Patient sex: M
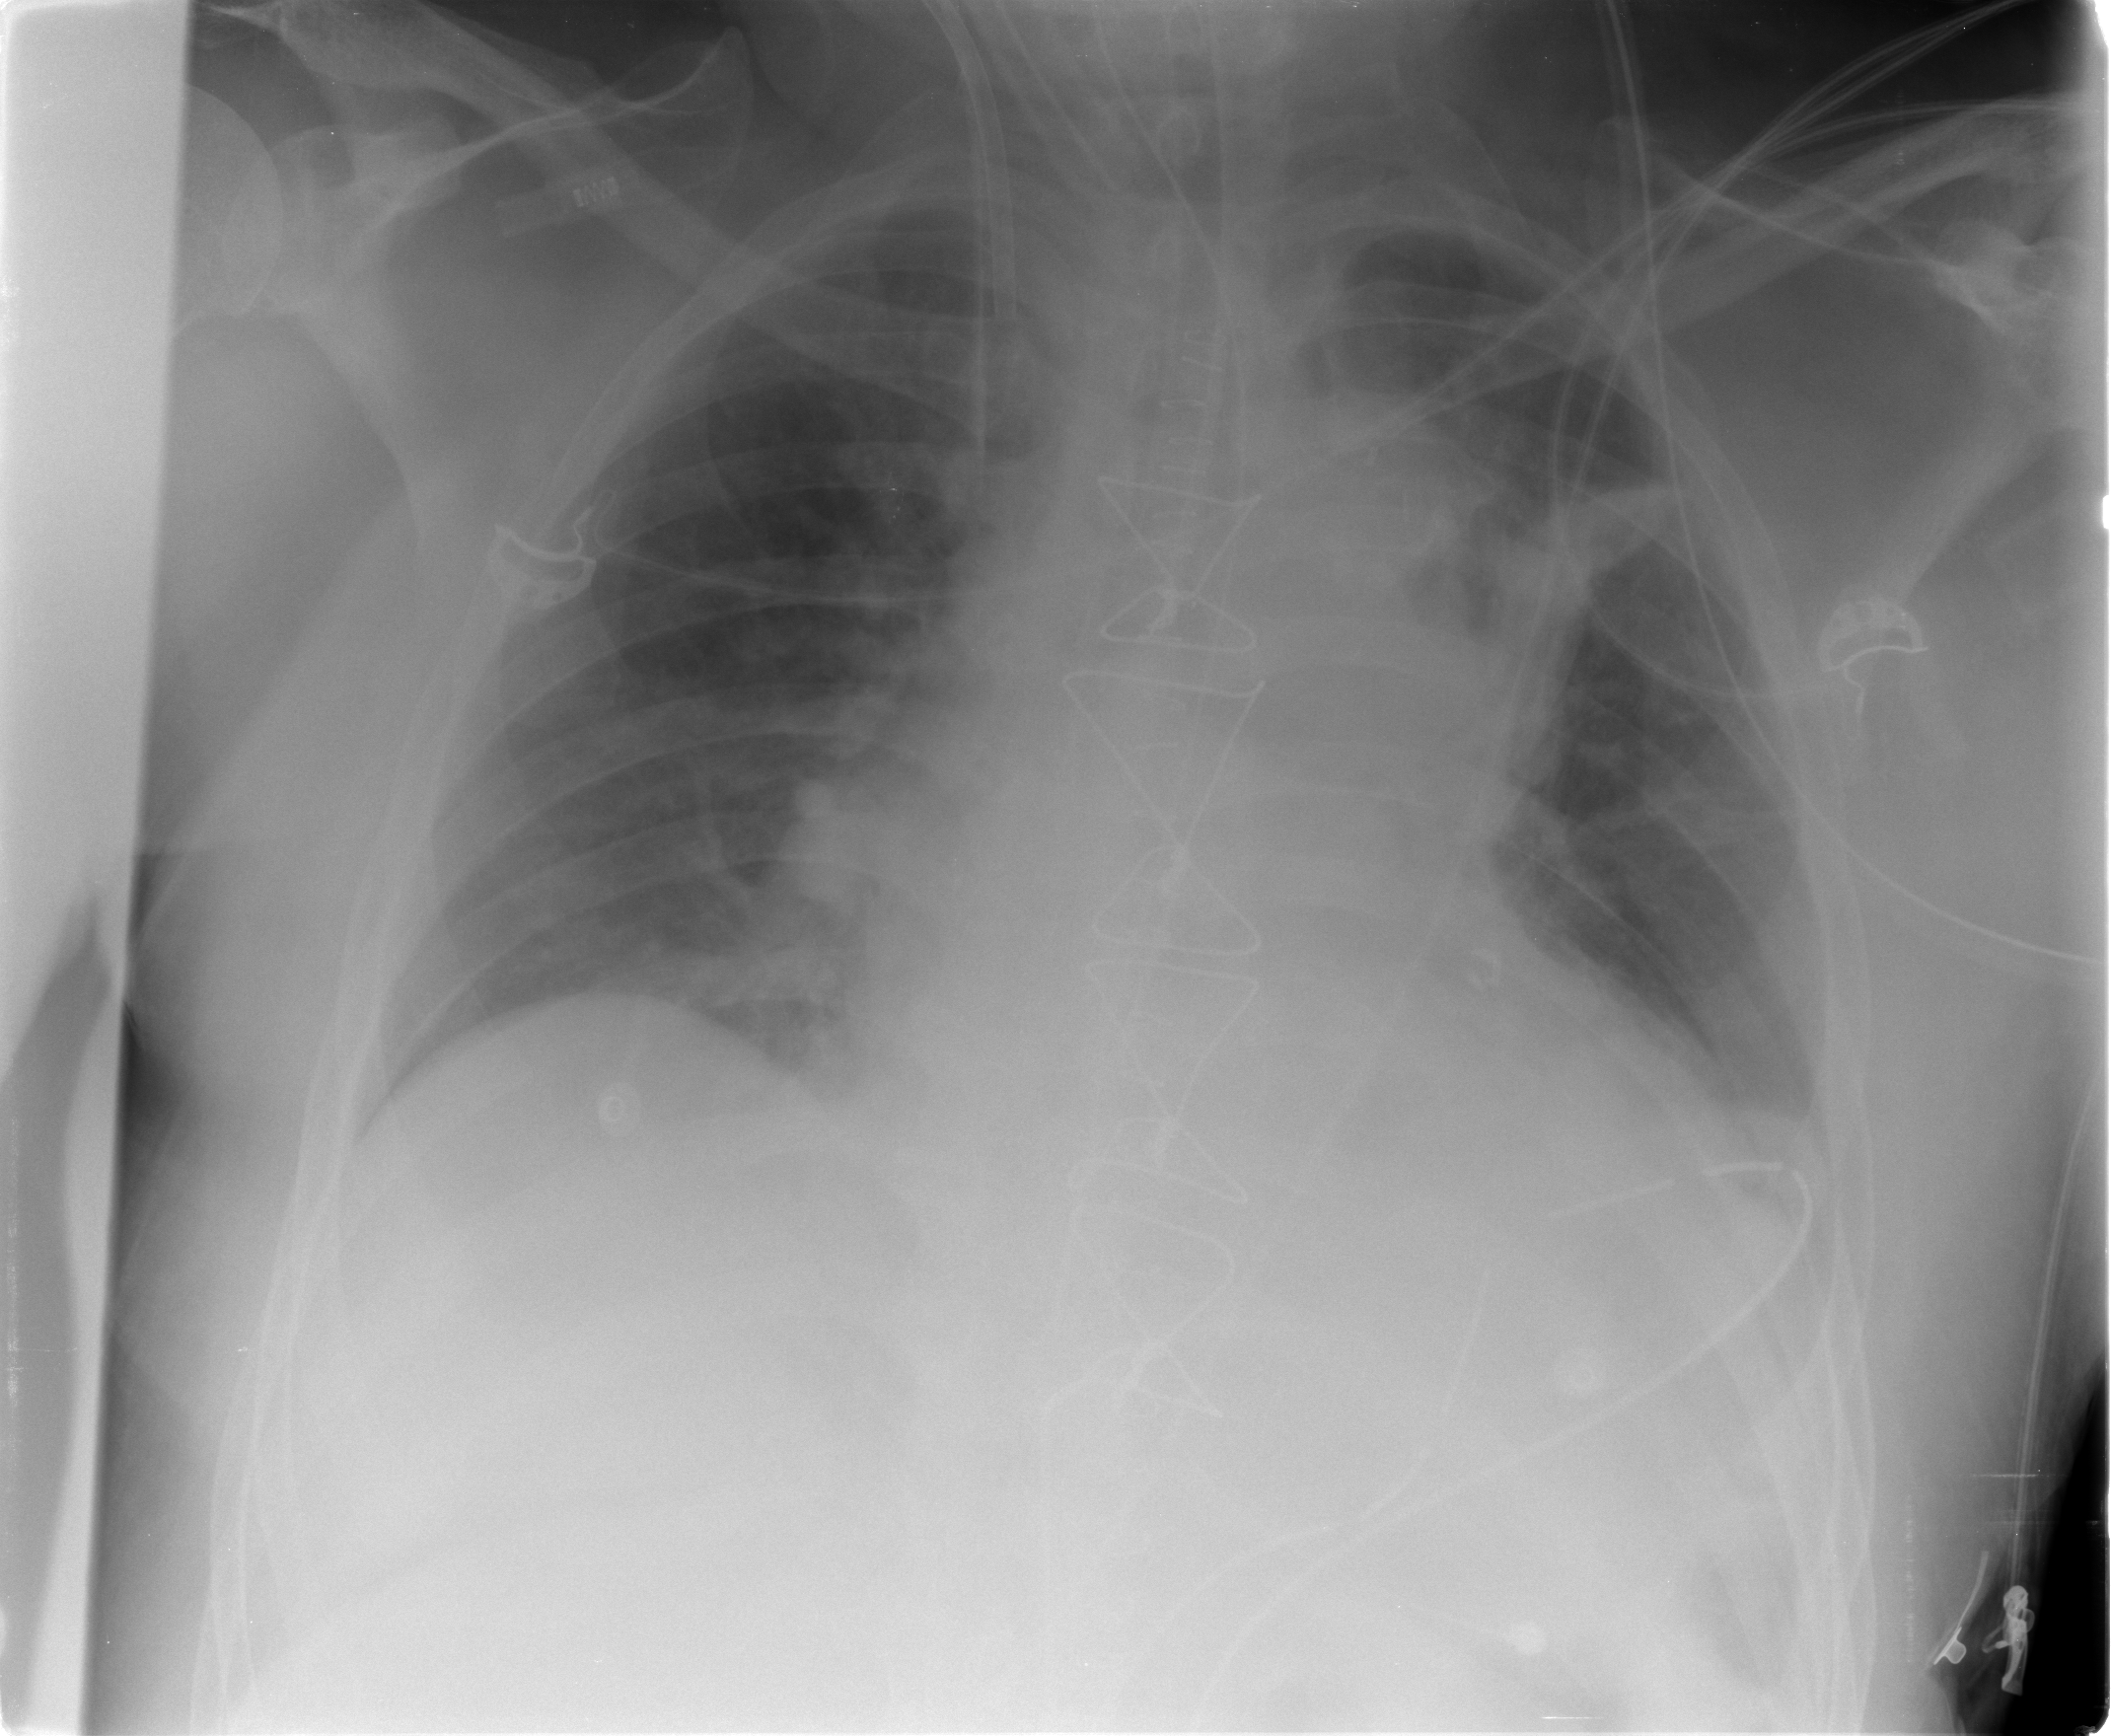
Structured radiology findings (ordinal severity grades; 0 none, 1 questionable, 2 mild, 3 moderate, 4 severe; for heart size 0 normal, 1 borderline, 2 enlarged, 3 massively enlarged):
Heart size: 2
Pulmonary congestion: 2
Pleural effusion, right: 0
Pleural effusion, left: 0
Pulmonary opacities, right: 0
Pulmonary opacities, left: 1
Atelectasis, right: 0
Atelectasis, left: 3